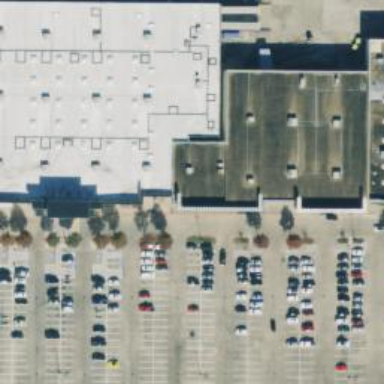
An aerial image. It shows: Parking space is available.